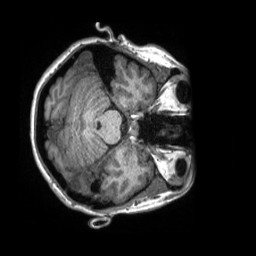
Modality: T1w
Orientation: axial
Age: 21
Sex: female
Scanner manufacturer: siemens
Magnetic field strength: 3 T
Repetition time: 2.3 s
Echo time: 0.00288 s